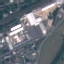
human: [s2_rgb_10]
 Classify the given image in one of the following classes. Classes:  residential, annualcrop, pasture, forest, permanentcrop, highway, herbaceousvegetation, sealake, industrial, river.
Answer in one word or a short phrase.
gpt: Industrial